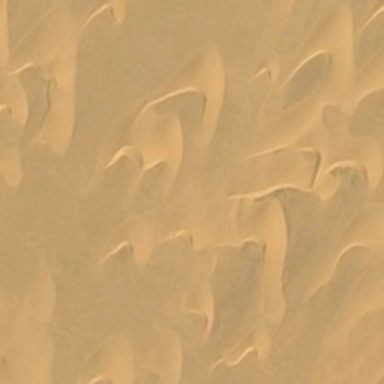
This area is a vast and arid desert .